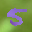
Label: 5